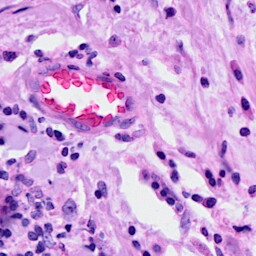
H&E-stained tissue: Breast